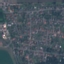
Label: Residential